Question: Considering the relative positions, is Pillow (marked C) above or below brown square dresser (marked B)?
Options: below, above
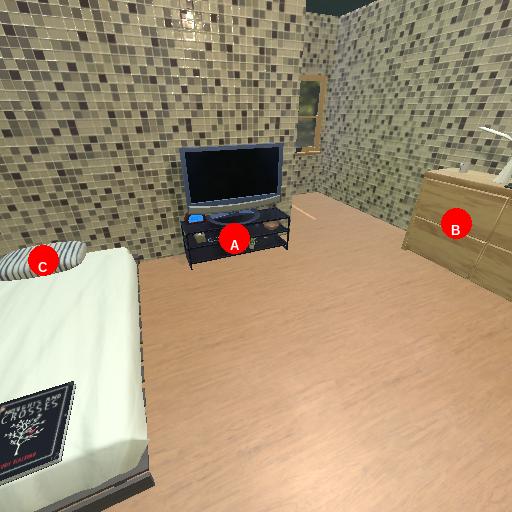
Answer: below